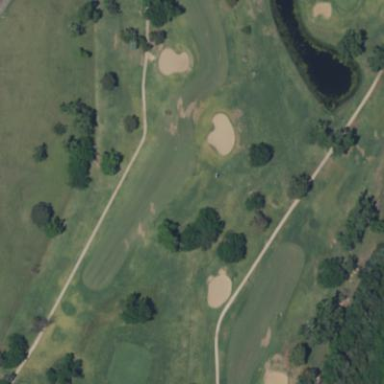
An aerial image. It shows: Grassy area designated as golf fairway.